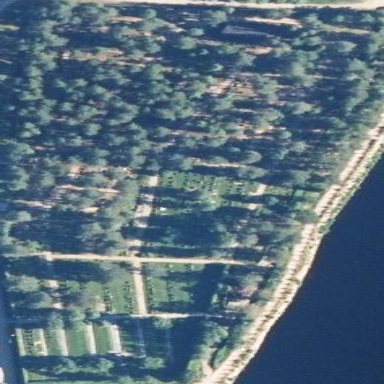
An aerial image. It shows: Cemetery.